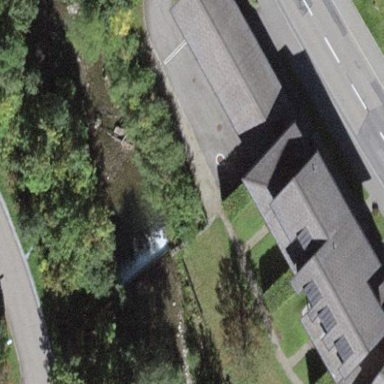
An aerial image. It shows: Police building.